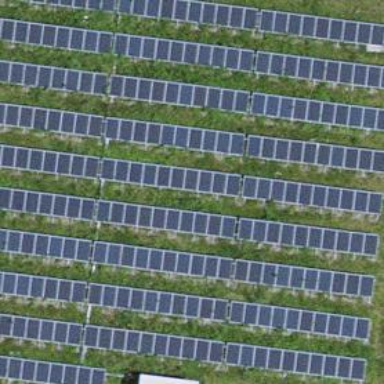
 consisting of solar photovoltaic panels."